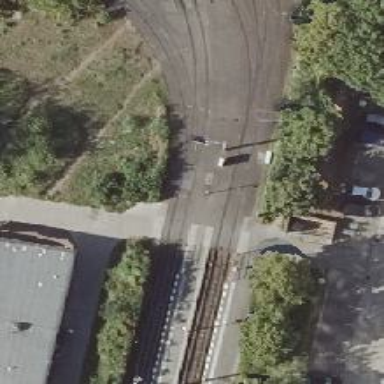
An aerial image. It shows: Railway switch with the turnout side on the left.